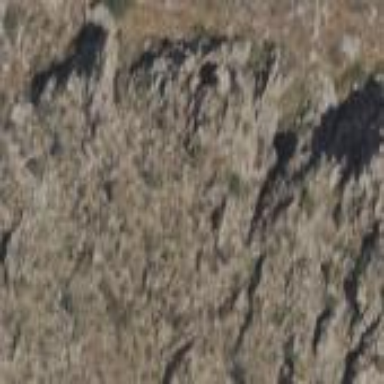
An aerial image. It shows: Landscape of bare rock.